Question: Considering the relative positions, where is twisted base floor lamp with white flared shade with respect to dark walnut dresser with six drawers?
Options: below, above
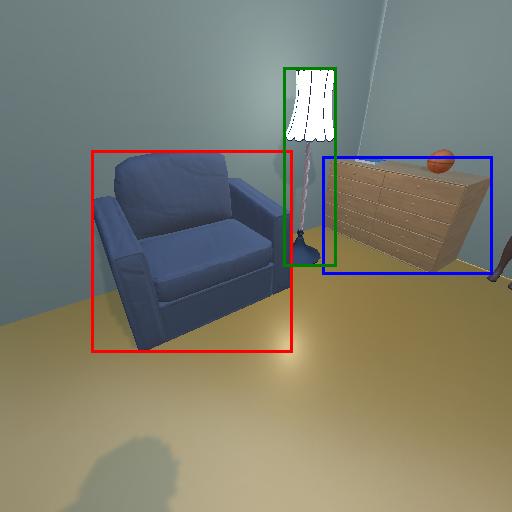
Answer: below